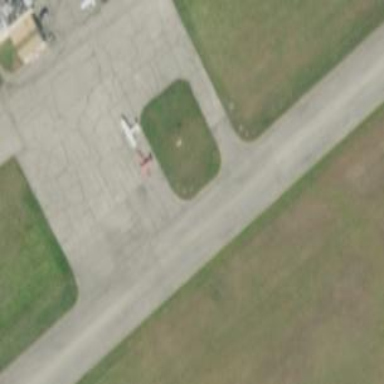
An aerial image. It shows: View of taxiway at the airport.